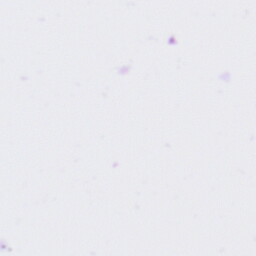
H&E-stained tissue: Tonsil